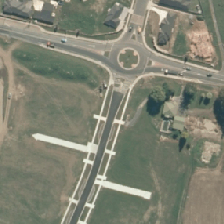
Land cover: urban_build_up